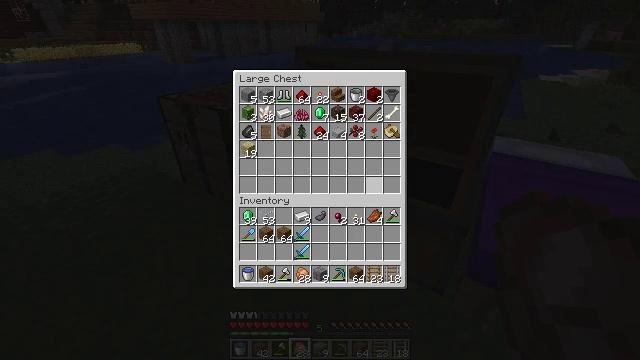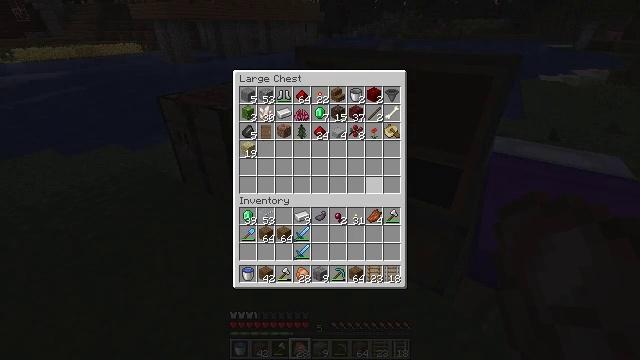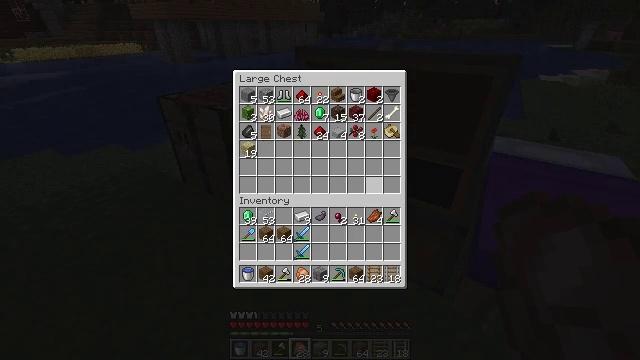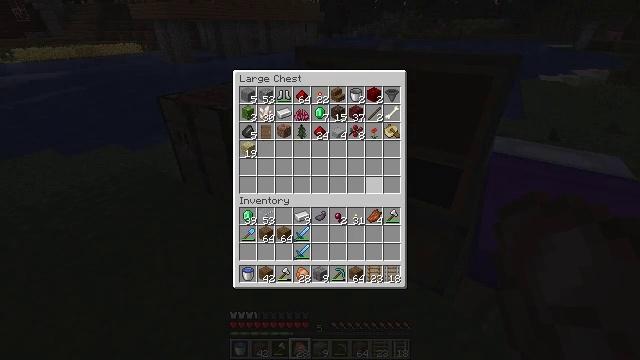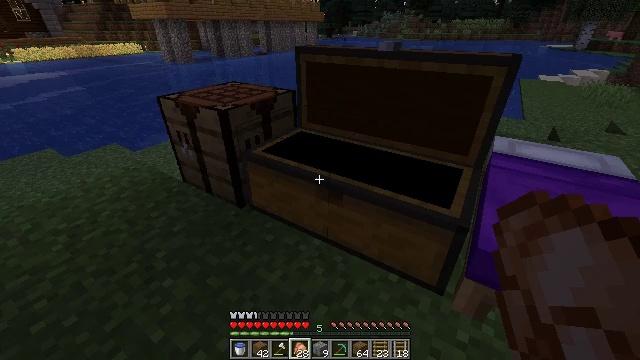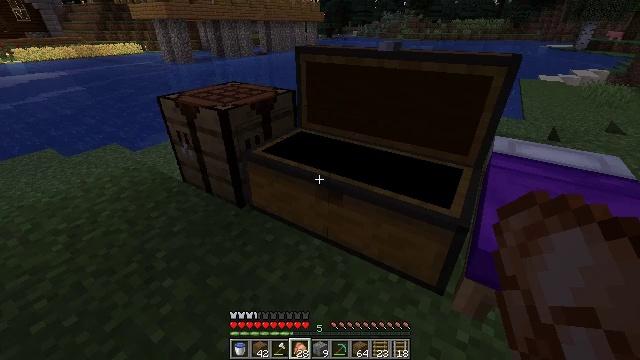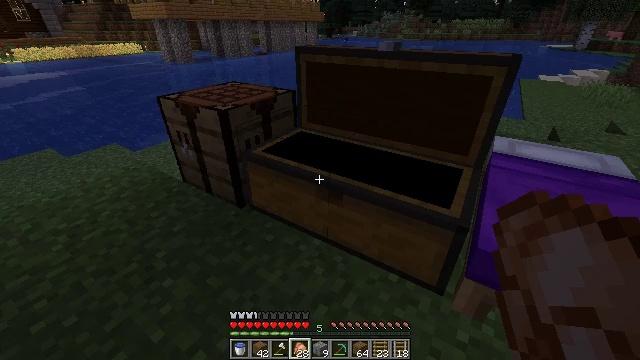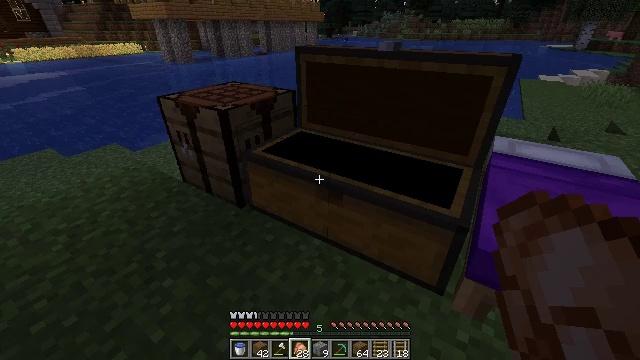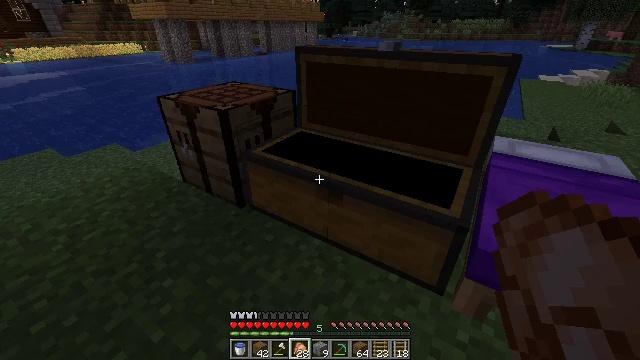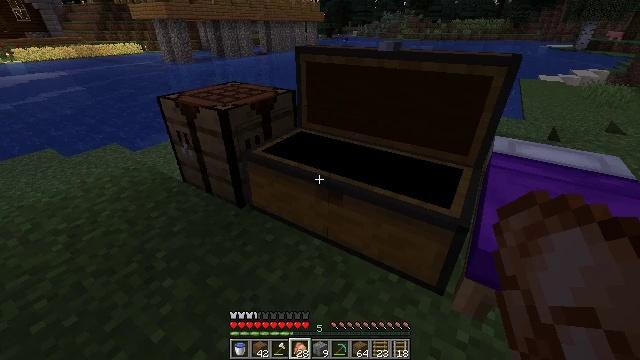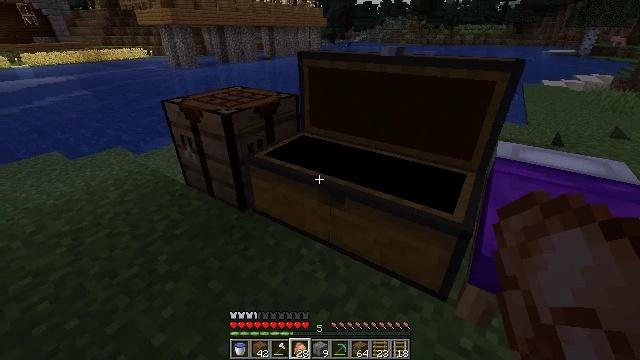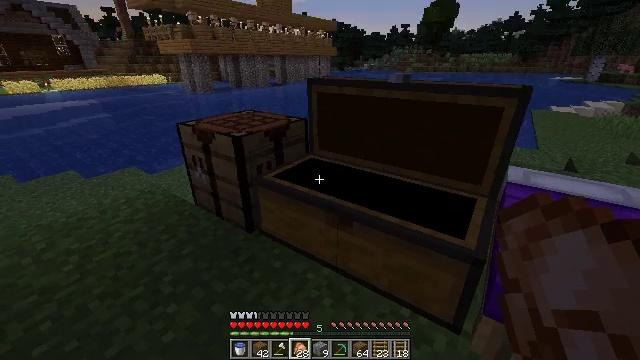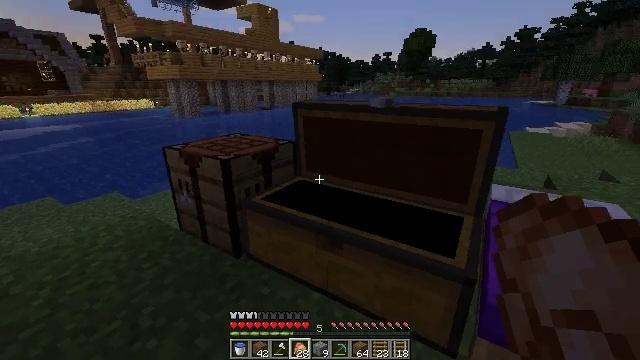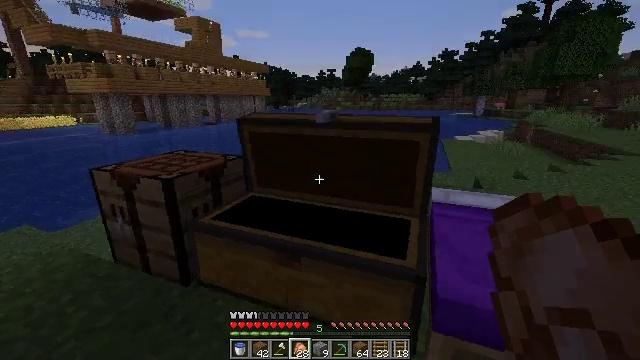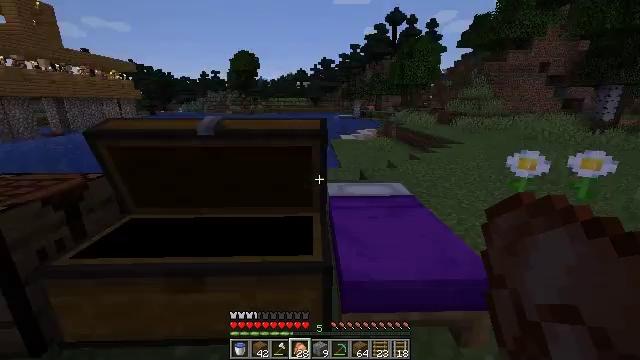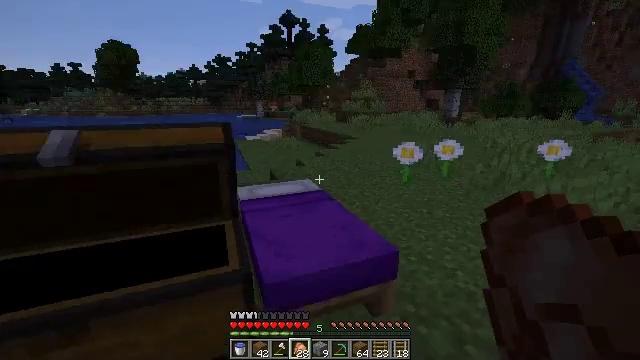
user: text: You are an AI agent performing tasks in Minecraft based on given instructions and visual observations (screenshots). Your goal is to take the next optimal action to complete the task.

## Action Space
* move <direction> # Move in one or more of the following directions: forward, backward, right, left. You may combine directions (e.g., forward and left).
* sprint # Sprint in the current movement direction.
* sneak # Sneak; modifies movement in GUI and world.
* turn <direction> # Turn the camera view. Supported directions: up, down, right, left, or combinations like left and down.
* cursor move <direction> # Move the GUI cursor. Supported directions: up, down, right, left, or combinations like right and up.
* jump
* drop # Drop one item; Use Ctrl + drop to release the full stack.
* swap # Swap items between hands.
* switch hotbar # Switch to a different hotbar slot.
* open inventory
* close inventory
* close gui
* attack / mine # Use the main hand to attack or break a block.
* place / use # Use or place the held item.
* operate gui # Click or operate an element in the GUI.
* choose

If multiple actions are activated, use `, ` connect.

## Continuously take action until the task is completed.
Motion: motion action
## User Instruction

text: Take down the purple bed.
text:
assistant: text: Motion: no_op
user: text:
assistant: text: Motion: no_op
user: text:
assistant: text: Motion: no_op
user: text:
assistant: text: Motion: no_op
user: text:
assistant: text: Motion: no_op
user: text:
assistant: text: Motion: no_op
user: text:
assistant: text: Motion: no_op
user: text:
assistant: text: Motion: no_op
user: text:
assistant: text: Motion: no_op
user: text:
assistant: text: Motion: no_op
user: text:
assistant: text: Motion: turn left and up
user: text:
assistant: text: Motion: turn right and up
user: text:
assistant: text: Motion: turn right and up
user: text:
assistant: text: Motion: turn right
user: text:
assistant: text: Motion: turn right
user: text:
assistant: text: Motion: turn right
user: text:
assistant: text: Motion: turn right
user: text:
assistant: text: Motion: turn right
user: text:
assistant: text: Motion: turn right
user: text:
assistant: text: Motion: turn right
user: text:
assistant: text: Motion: no_op
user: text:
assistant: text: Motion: no_op
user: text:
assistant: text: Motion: no_op
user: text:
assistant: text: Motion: no_op
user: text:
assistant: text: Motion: no_op
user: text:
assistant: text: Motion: turn right
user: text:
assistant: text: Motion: turn right
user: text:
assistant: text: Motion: turn right
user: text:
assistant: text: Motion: turn right
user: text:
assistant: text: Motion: turn right